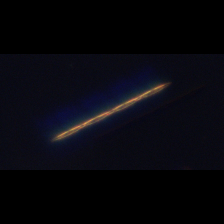
Taxon: Psuedo-nitzschia
Group: Diatoms